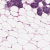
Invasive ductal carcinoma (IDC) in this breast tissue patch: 0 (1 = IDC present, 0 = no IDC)